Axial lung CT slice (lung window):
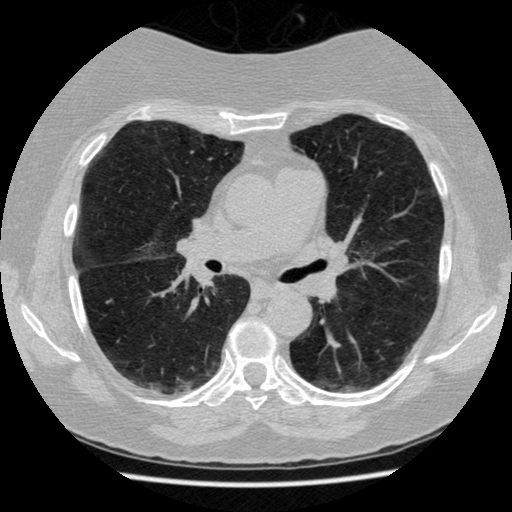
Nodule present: no